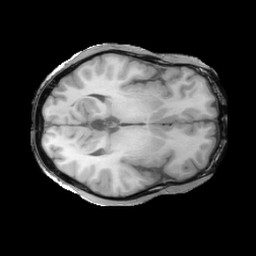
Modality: T1w
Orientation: axial
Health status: ill
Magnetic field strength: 3 T